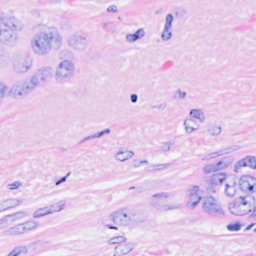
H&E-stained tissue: Breast